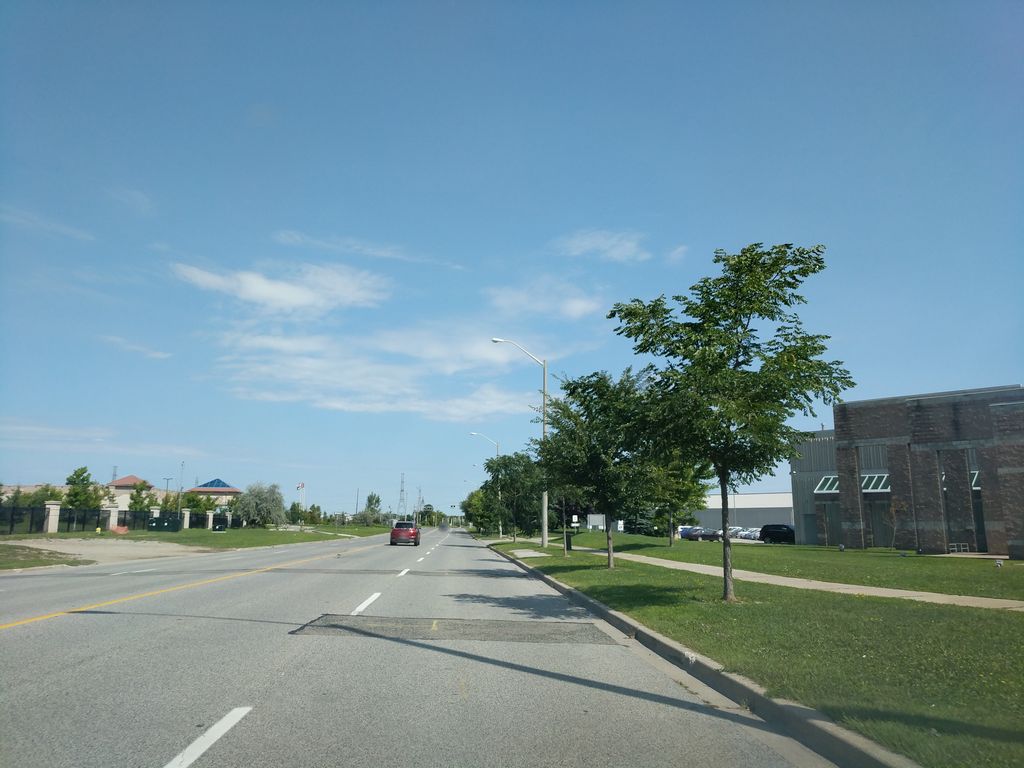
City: toronto